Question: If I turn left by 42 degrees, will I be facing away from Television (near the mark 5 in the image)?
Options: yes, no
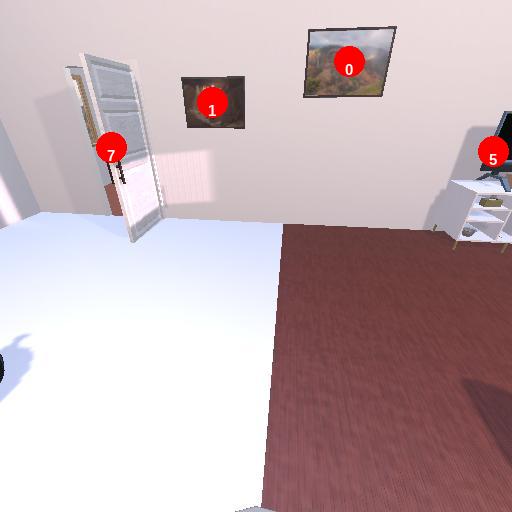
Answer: yes